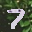
Label: 7